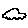
Label: car